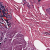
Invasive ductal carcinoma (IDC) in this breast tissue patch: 0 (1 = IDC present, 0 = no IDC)